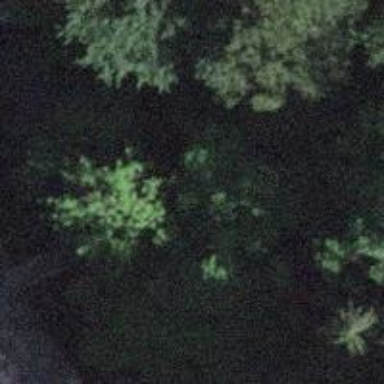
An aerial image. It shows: Path on bridge.